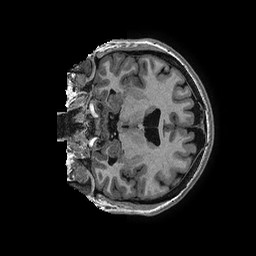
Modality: T1w
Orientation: coronal
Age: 29
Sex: female
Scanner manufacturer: ge
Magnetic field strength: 3 T
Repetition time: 0.006952 s
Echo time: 0.00292 s